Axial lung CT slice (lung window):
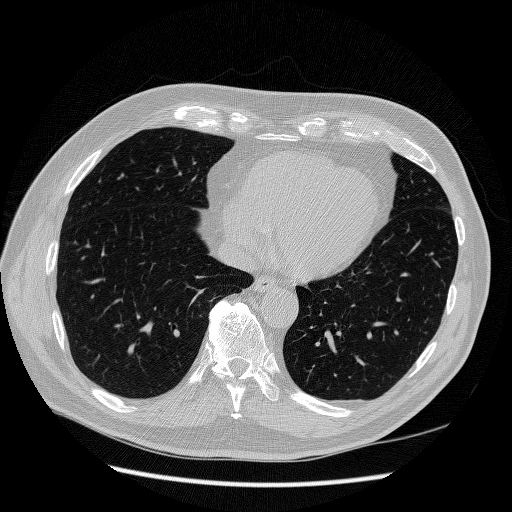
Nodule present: no